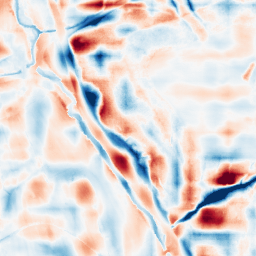
Category: wavelet
Decomposition family: wavelet_reverse_biorthogonal
Decomposition parameters: wavelet: rbio5.5
level: 5
Upsampling method: quintic
Upsampling parameters: scale: 8
Upsampling scale: 8